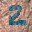
Label: 2